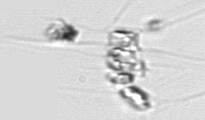
Label: Chaetoceros